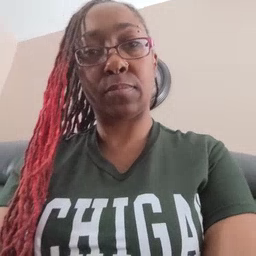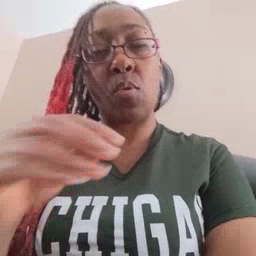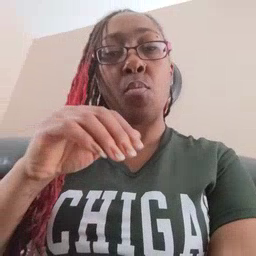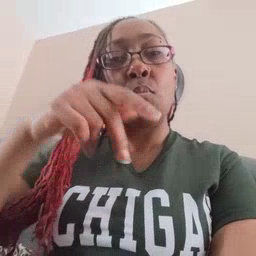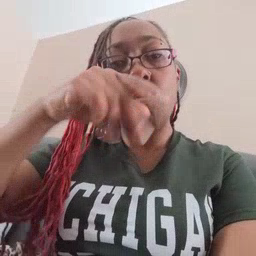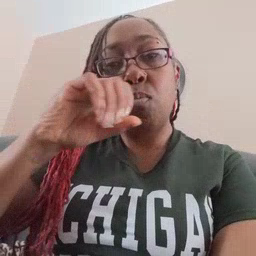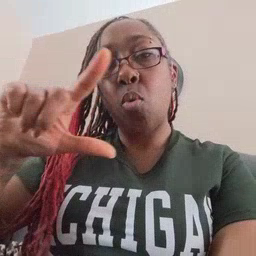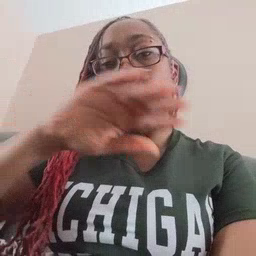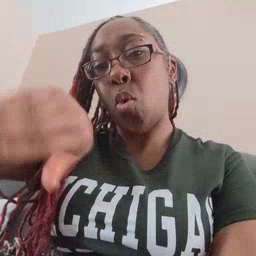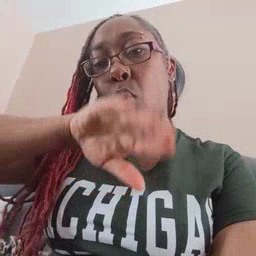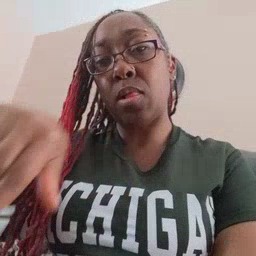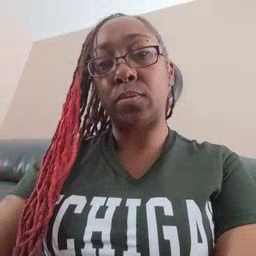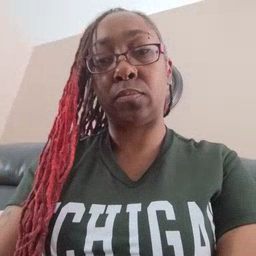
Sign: pool